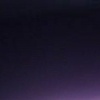
Label: space